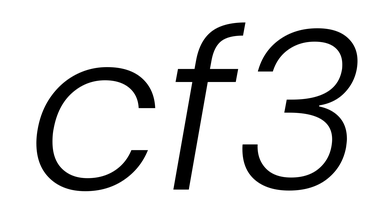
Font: Poppins-LightItalic